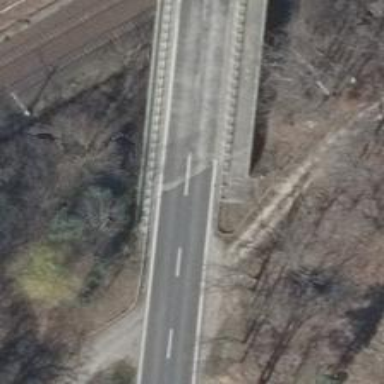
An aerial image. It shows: Path on bridge.